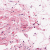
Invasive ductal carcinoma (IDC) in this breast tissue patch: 0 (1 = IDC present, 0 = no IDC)